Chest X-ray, PA view. Patient: 8 years old, sex M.
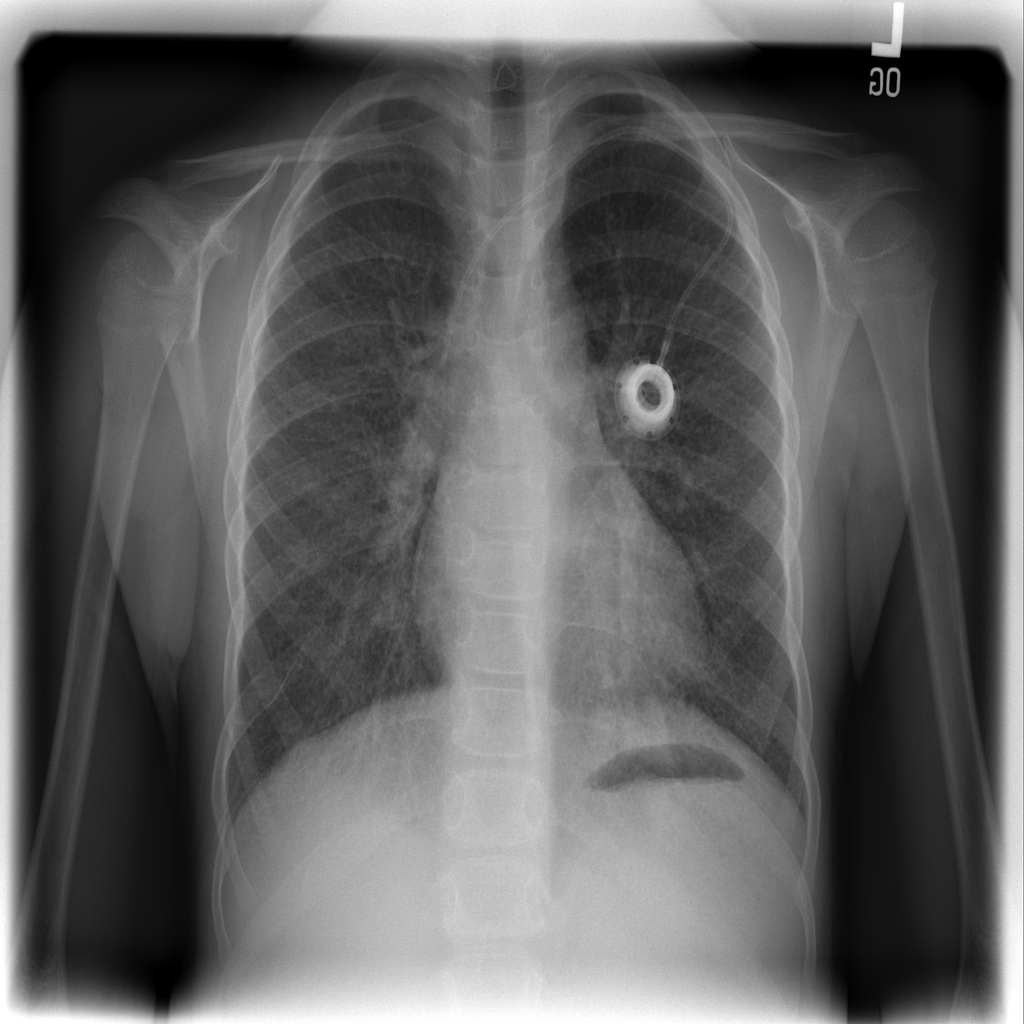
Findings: Infiltration